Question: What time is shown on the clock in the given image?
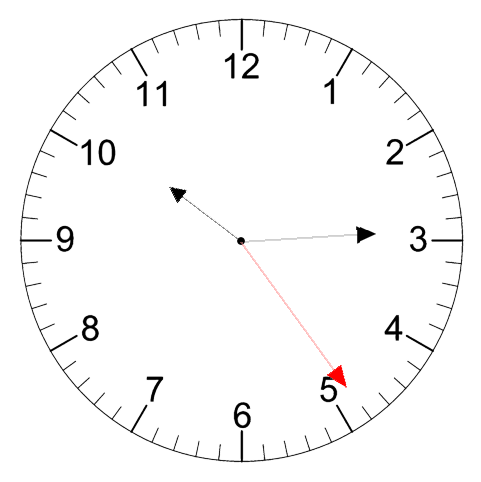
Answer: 10:14:24